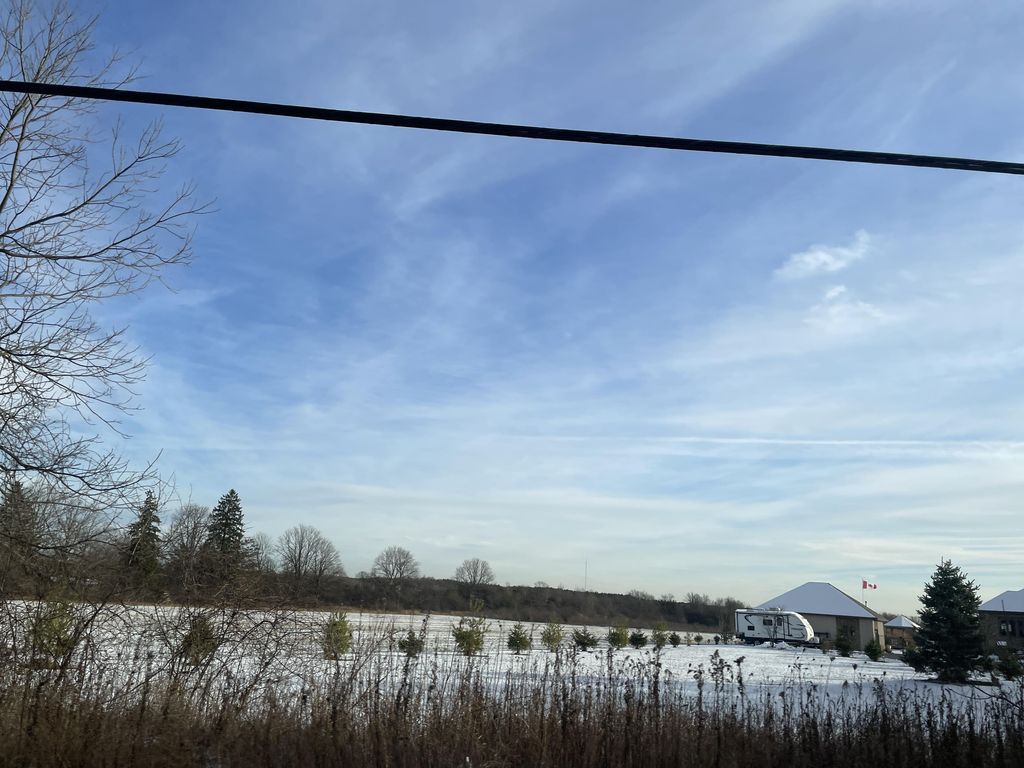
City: kitchener-waterloo